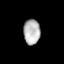
Tissue: lung
Cell type: Epithelial cells
Senescence score: 0.1901
Nuclear area (px): 408
Mean DAPI intensity: 182.341